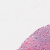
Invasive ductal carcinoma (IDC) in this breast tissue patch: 1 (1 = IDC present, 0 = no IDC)